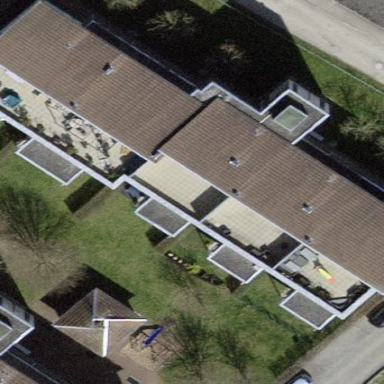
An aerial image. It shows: Apartment building with skillion roof shape.